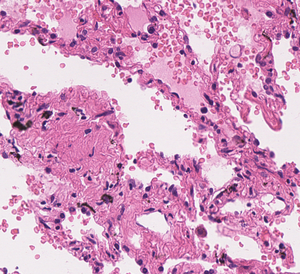
Tumor epithelial tissue: no
Tumor-associated stroma tissue: no
Normal tissue: yes